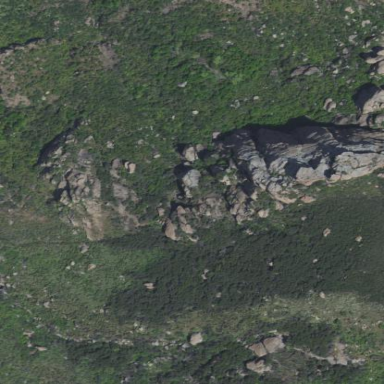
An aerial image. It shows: Landscape of bare rock.